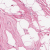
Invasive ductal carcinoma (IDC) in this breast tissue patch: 0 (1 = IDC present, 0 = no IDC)